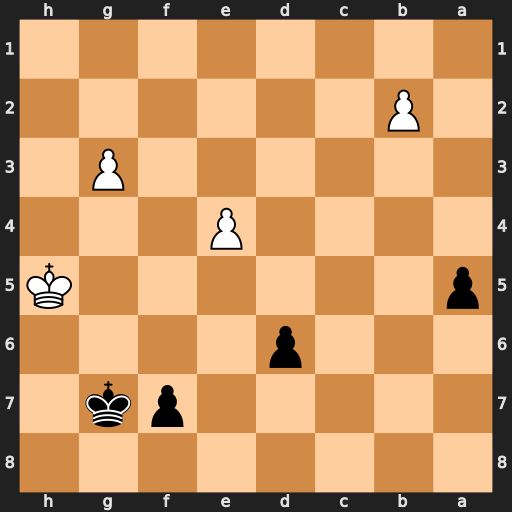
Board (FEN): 8/5pk1/3p4/p6K/4P3/6P1/1P6/8
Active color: b
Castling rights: -
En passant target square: -
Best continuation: Kf6 Kg4 Ke5